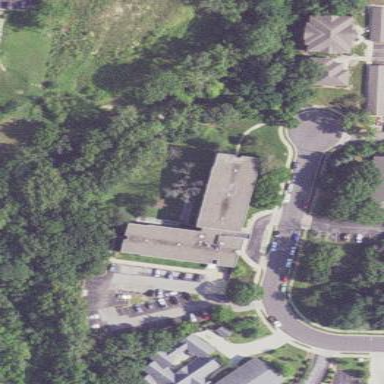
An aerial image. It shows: Commercial building.